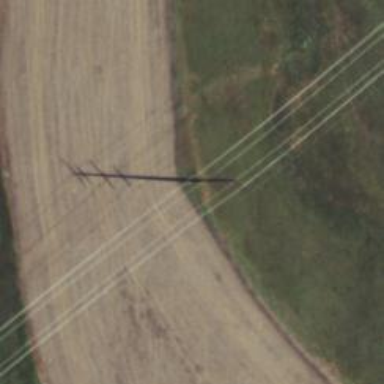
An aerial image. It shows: Power tower.